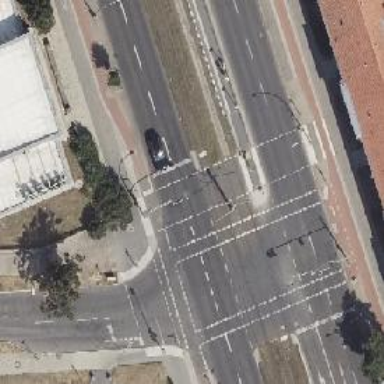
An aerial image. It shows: Road crossing with traffic signals.